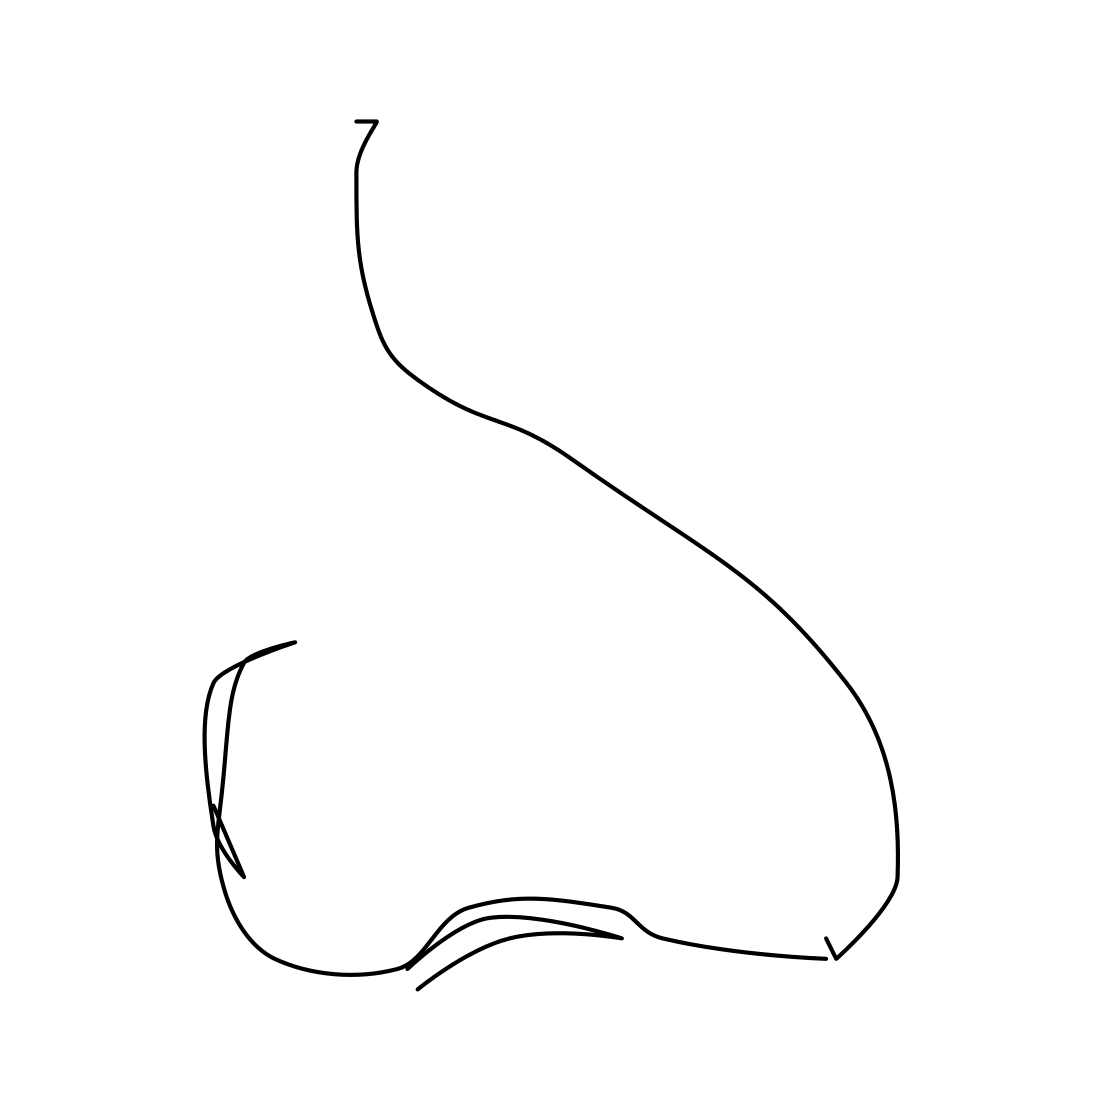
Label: nose